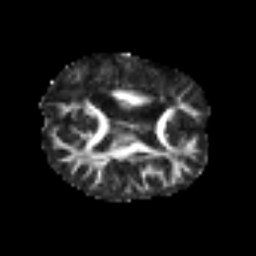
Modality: FA
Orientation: axial
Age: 39
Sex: female
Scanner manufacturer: siemens
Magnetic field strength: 3 T
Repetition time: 6.1 s
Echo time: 0.101 s